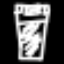
Label: bed